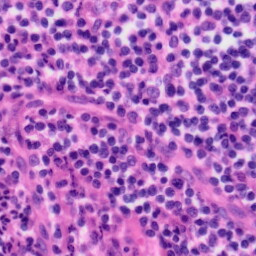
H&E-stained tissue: Tonsil